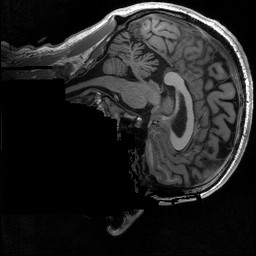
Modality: T1w
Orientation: sagittal
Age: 31
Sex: male
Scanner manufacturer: siemens
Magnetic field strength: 3 T
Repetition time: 2.3 s
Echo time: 0.00298 s